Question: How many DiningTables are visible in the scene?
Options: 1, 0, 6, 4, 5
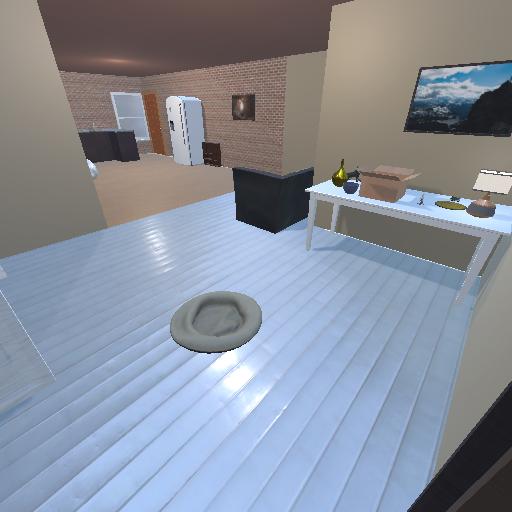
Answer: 1